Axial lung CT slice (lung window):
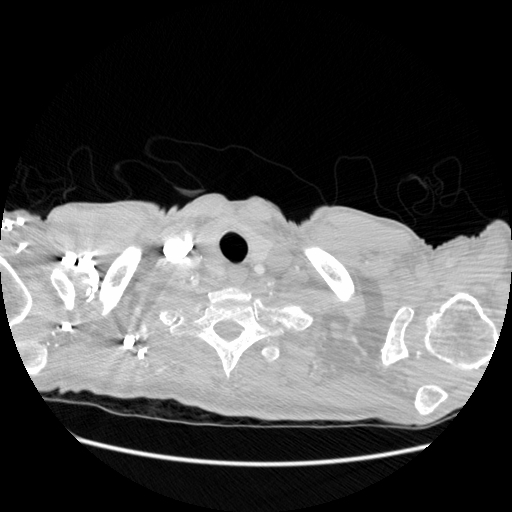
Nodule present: no